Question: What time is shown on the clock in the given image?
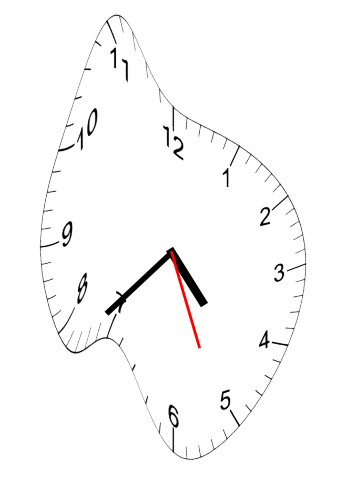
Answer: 04:37:26